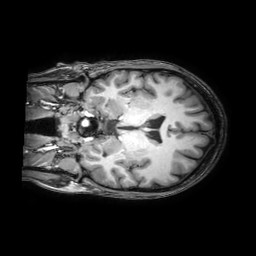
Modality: T1w
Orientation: coronal
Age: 35
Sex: female
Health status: healthy
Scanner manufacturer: philips
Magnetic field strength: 3 T
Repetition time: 0.0079 s
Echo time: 0.0035 s